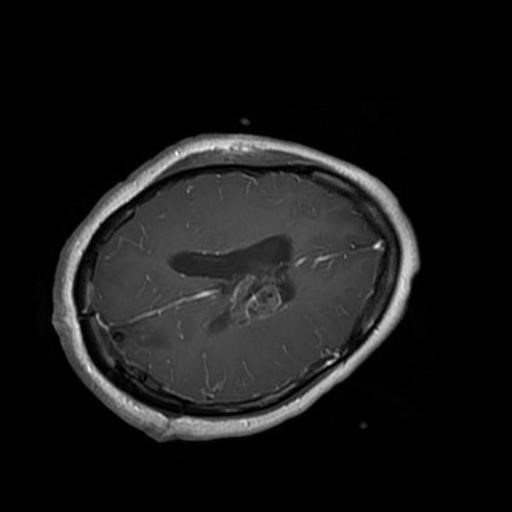
Label: brain_glioma